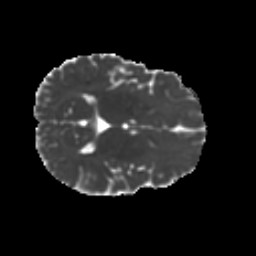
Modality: MD
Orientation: axial
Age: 29
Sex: male
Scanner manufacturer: ge
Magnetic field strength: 3 T
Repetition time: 7.8 s
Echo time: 0.0609 s